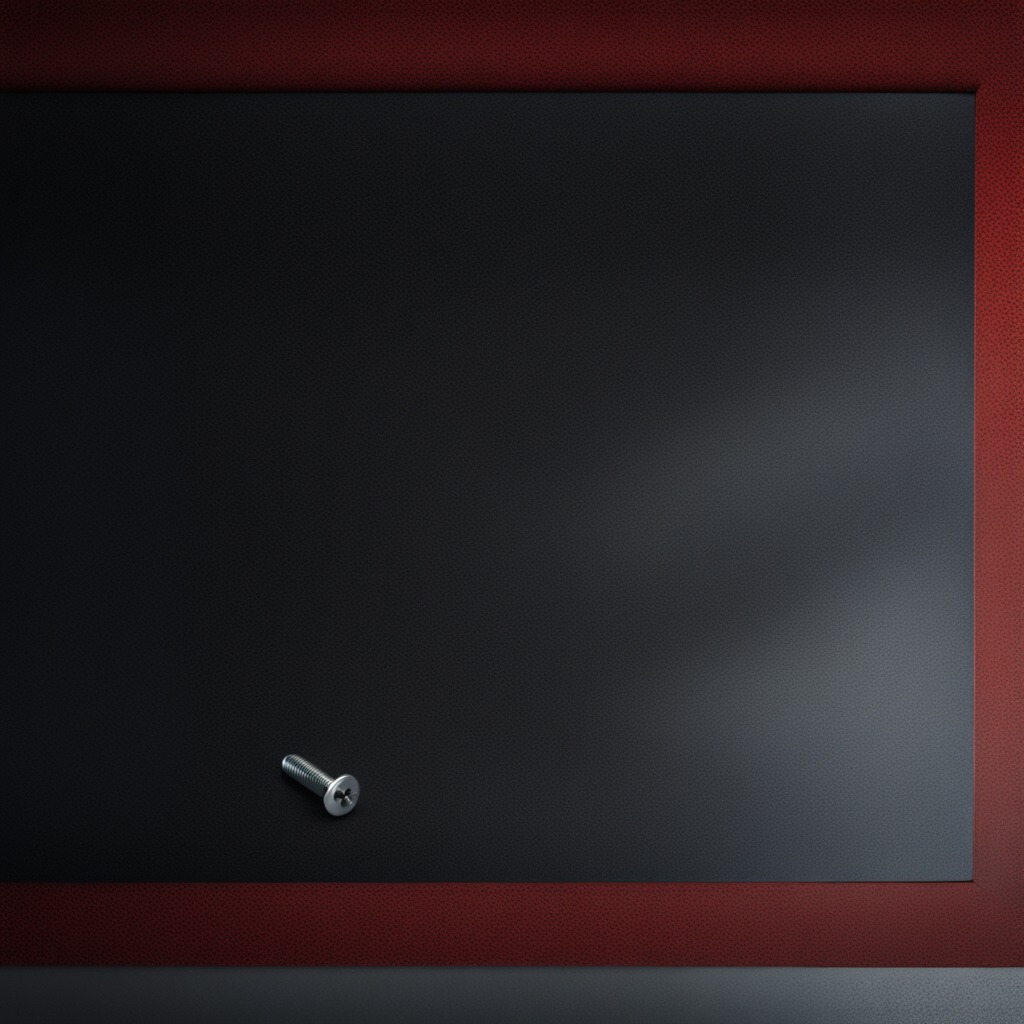
A metal screw is lying on the clean granite tabletop covered with a red rubber mat inside a workshop at night dim ambient light soft shadows worn but beneath the mat